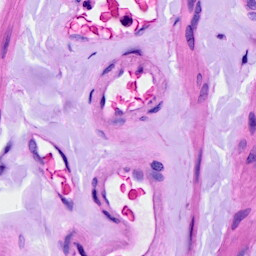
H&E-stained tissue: Ovarian